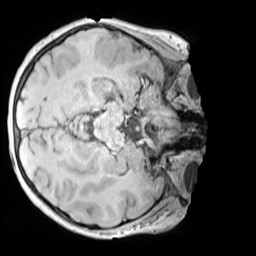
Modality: MP2RAGE
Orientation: axial
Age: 10
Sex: female
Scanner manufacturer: siemens
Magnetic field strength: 3 T
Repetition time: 4 s
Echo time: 0.00303 s